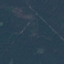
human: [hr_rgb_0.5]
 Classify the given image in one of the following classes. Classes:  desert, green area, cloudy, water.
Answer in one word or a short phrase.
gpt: green area